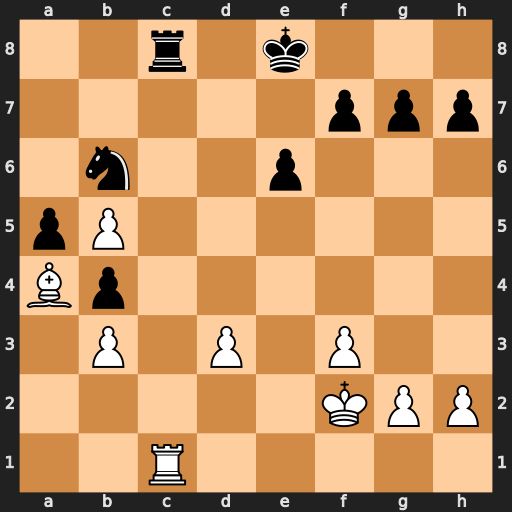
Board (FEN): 2r1k3/5ppp/1n2p3/pP6/Bp6/1P1P1P2/5KPP/2R5
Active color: w
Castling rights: -
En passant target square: -
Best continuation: Rxc8+ Nxc8 b6+ Kd8 b7